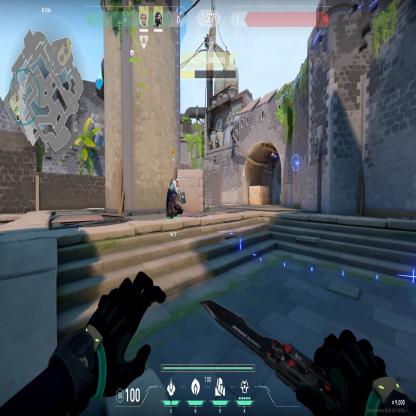
Label: teammate